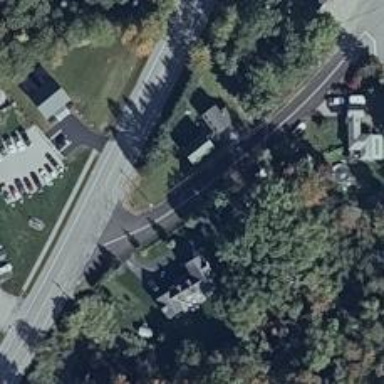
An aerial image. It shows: Residential road.